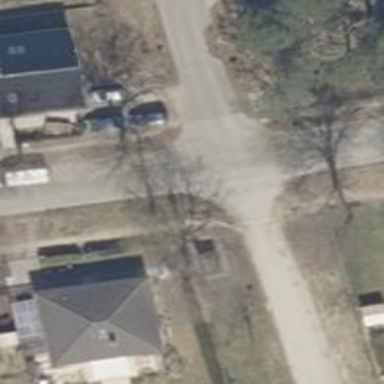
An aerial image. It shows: Tertiary road with dirt sidewalks on both sides.